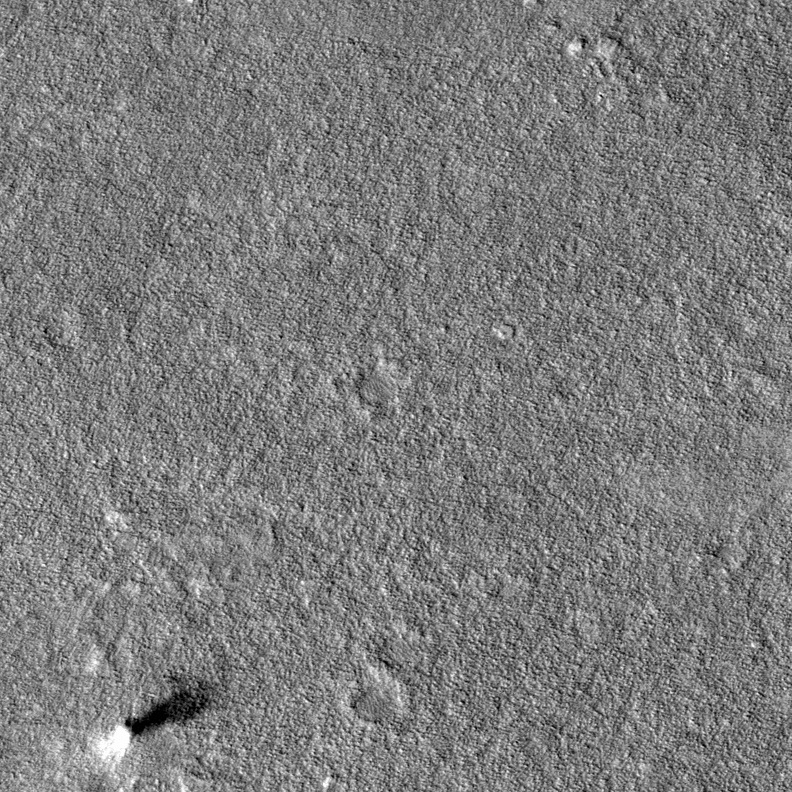
Label: dustdevil